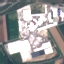
Land use / land cover: Industrial